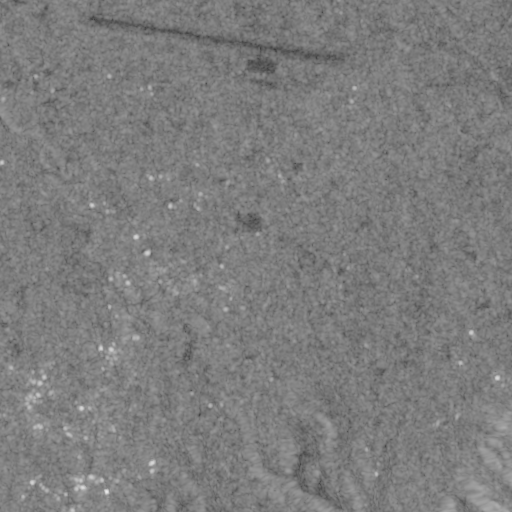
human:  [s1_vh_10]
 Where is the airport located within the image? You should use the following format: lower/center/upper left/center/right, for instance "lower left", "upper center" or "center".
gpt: The airport is located in the upper of the image.
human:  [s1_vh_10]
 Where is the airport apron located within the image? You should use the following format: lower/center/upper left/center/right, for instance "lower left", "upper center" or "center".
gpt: The airport apron is located in the upper center of the image.
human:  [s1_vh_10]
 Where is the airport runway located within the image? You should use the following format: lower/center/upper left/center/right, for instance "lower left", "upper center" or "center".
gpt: The airport runway is located in the upper of the image.
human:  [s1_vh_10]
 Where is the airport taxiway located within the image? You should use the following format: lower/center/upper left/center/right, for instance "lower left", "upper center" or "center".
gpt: The airport taxiway is located in the upper center of the image.
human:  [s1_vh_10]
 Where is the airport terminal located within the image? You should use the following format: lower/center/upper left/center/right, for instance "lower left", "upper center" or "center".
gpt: The airport terminal is located in the upper center of the image.
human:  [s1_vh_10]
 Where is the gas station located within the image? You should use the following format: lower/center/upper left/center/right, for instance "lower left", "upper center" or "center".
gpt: The gas station is located in the center of the image.
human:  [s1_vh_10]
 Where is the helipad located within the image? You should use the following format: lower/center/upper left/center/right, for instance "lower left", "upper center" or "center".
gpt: The helipad is located in the upper center of the image.
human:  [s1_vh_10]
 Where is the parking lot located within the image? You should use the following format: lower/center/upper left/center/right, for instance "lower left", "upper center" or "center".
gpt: The parking lot is located in the upper center of the image.
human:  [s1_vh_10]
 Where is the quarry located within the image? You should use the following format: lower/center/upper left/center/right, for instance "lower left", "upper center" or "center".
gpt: The quarry is located in the center right of the image.
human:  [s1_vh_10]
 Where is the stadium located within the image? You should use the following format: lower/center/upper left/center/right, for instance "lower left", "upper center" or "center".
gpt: The stadium is located in the center right of the image.
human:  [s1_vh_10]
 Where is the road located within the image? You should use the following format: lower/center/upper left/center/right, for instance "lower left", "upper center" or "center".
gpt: There is no road in the image.

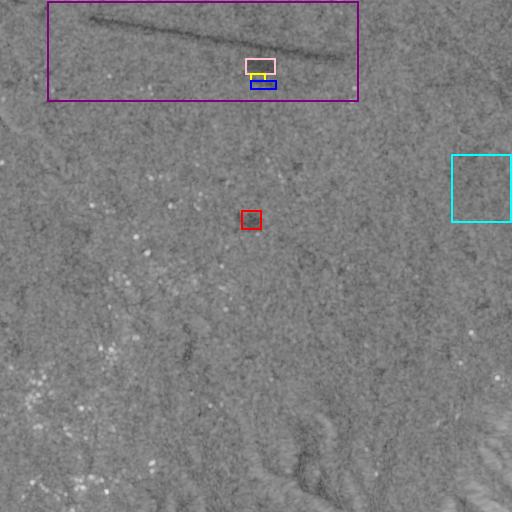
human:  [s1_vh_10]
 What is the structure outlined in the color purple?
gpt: The structure outlined in purple is an airport.
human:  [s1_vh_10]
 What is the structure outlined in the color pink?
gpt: The structure outlined in pink is an airport apron.
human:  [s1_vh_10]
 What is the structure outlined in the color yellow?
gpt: The structure outlined in yellow is an airport terminal.
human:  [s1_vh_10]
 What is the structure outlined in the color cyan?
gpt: The structure outlined in cyan is a crop field.
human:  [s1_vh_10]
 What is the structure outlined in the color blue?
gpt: The structure outlined in blue is a parking lot.
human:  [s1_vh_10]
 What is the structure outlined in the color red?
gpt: The structure outlined in red is a stadium.
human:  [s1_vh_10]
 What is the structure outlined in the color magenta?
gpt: There is no magenta outline.